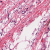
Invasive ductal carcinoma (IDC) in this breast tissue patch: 0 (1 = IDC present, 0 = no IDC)